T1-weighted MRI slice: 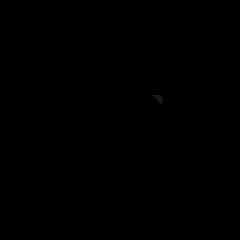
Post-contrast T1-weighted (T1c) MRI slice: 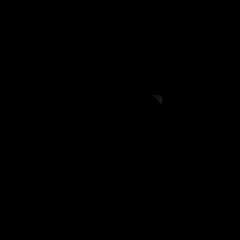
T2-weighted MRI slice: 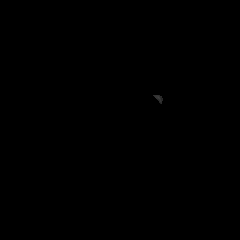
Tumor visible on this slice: no